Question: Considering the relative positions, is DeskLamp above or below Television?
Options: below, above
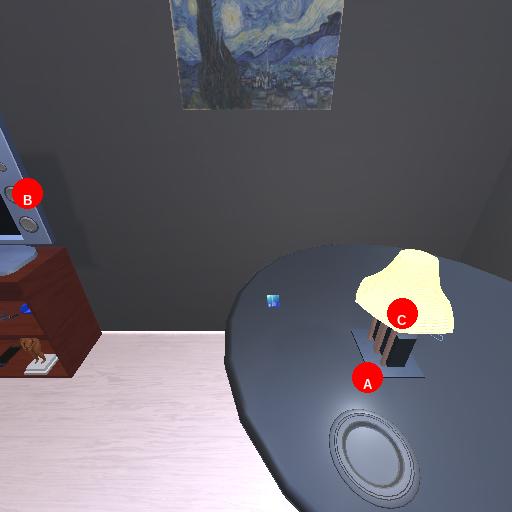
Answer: below